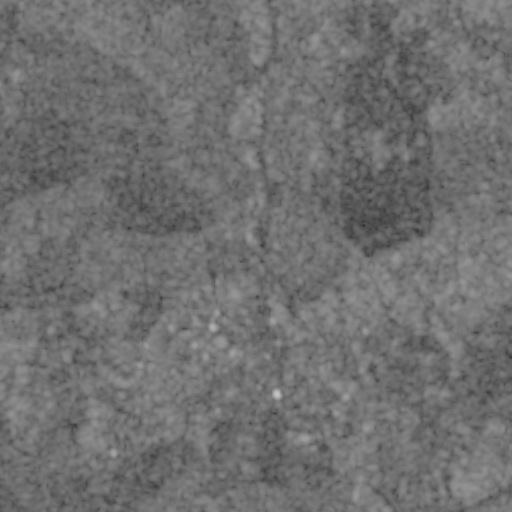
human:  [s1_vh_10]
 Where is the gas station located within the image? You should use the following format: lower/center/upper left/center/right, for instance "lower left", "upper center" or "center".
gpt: The gas station is located in the lower center of the image.
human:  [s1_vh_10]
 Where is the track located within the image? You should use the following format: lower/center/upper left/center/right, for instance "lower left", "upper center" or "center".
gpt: The track is located in the lower right of the image.
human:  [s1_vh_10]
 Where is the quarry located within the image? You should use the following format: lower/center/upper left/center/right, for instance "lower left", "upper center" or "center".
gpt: There is no quarry in the image.

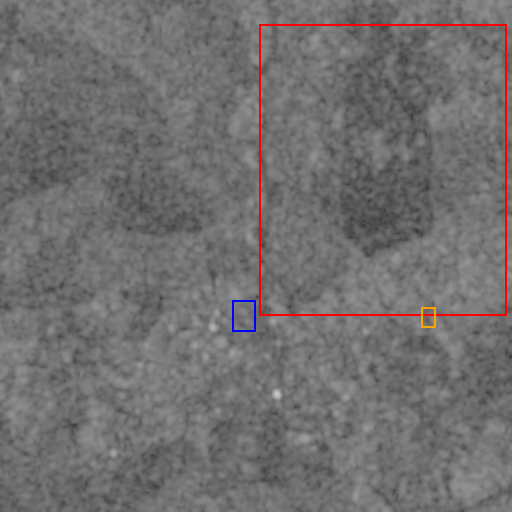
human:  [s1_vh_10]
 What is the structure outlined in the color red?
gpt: The structure outlined in red is a crop field.
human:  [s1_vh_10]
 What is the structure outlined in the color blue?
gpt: The structure outlined in blue is a park.
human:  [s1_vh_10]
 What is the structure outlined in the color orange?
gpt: The structure outlined in orange is a parking lot.
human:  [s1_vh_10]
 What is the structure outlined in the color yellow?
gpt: There is no yellow outline.